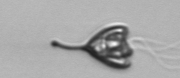
Label: Pyramimonas_longicauda